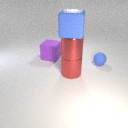
large purple rubber cube behind small blue rubber sphere